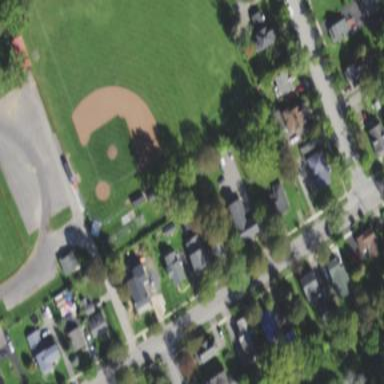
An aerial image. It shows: Baseball pitch for leisure land activities.